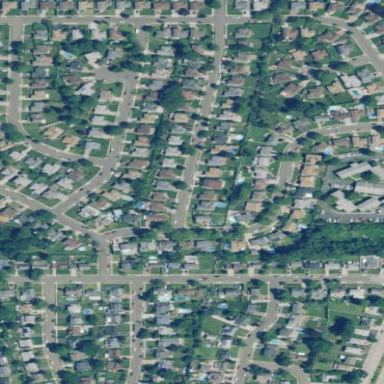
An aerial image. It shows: Residential area composed of single-family homes.